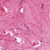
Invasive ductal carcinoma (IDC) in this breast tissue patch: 0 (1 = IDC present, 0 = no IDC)